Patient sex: M
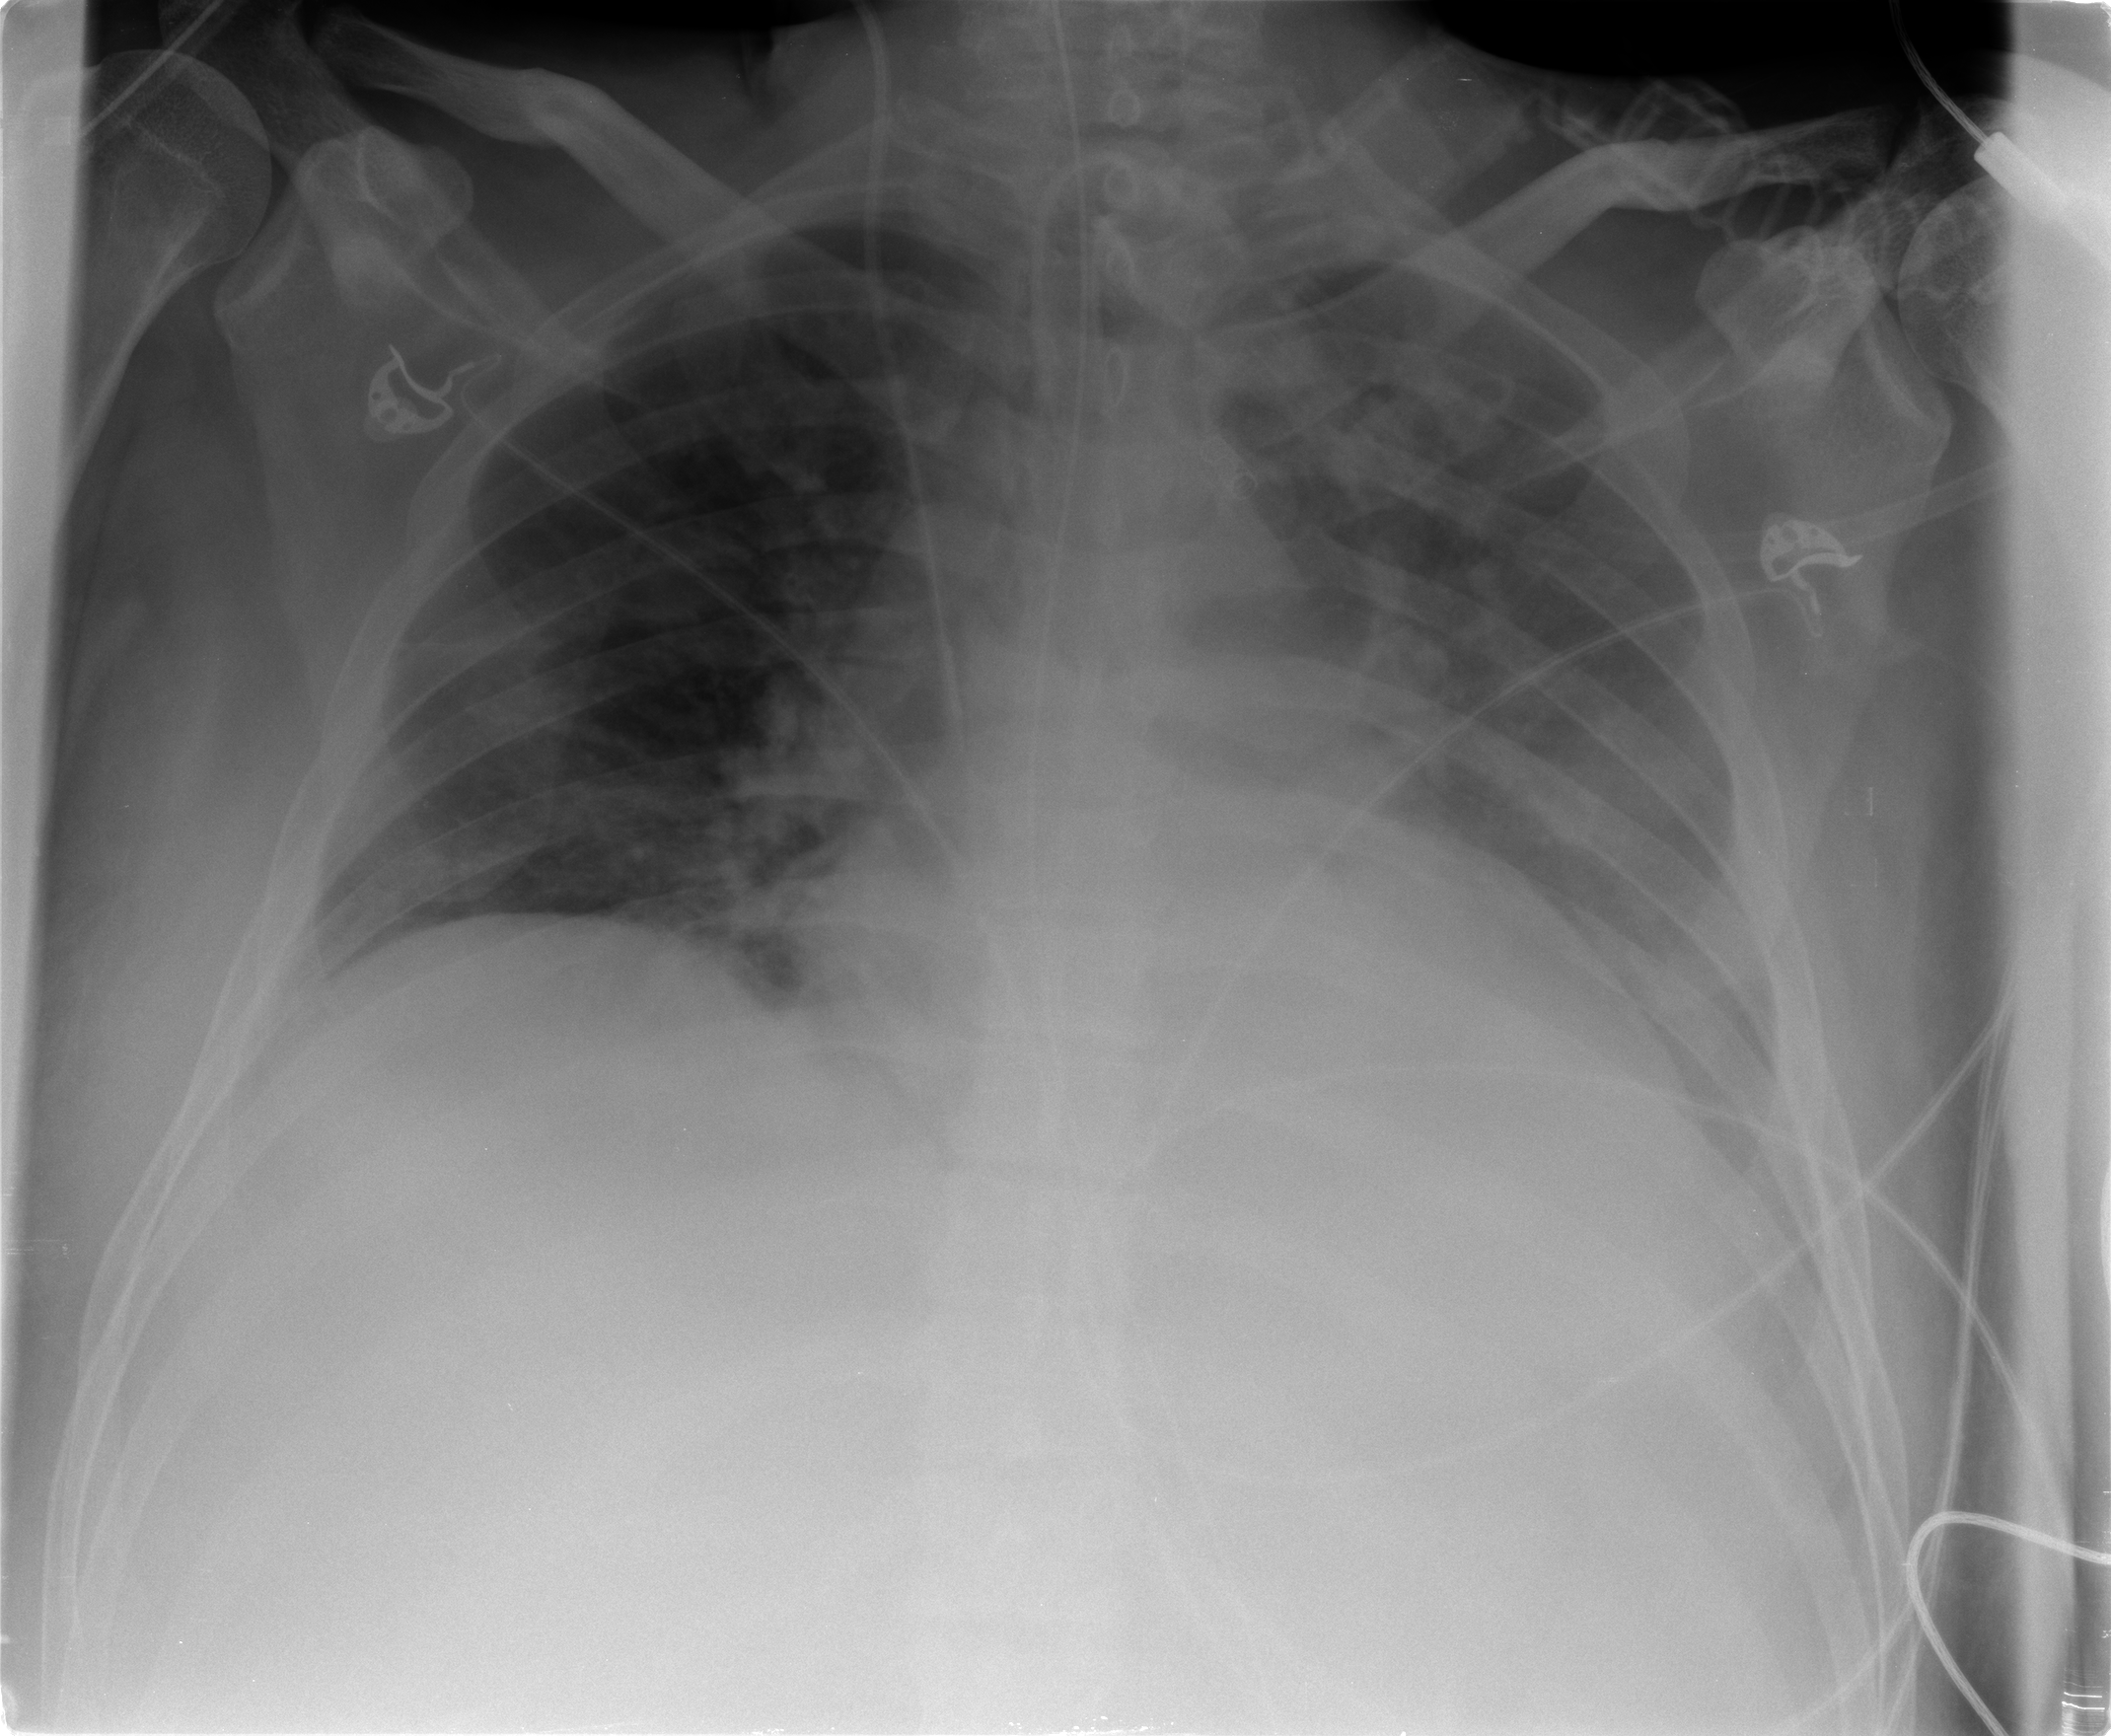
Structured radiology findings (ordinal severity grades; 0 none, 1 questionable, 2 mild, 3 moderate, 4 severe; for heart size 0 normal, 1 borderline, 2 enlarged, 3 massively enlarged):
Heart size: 1
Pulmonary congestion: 2
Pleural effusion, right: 0
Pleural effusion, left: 3
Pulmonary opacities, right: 1
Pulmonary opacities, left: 1
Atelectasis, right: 2
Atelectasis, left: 2